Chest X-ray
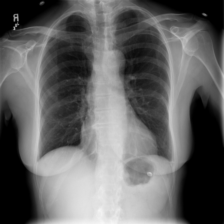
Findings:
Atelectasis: negative
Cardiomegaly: negative
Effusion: negative
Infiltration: negative
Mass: negative
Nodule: negative
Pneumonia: negative
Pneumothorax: negative
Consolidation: negative
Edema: negative
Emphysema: negative
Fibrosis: negative
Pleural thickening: negative
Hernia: negative